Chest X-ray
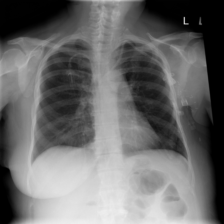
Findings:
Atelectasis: negative
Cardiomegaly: negative
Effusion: negative
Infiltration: positive
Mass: negative
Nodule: negative
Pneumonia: negative
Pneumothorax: negative
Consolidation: negative
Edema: negative
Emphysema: negative
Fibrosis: negative
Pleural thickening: negative
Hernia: negative